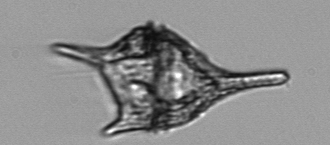
Label: Tripos_lineatus